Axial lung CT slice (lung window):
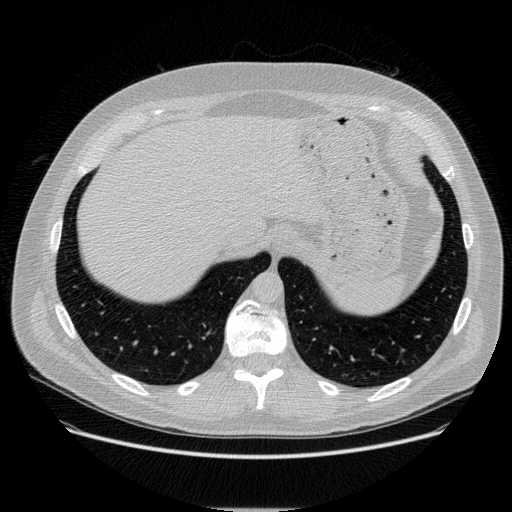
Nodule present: no